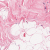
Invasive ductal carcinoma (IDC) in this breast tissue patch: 0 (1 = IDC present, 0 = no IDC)